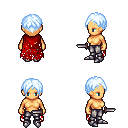
a pixel art fantasy rpg character, female body template, human, tanned skin, red tattered cape, metal pants, white cyan parted hairstyle, metal boots, dagger, four views (front, back, left, right), 2x2 character sprite sheet, small pixel art, hard edges, no anti-aliasing